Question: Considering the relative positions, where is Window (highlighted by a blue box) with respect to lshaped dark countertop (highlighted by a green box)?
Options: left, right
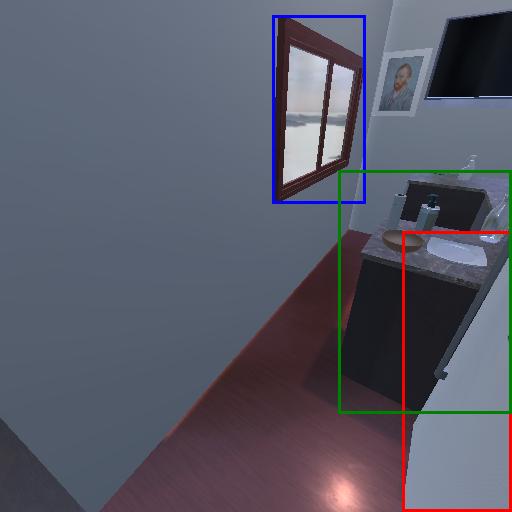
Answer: left